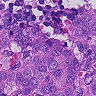
Metastatic tissue present: yes